Question: I have an app with a ScrollView, and I don't want the scrollbar to appear on the screen. How can I hide the scrollbar in a ScrollView while making sure scrolling still works?

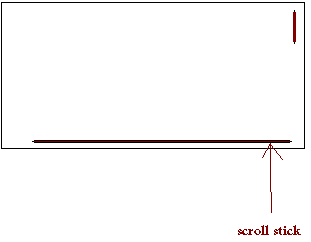
Answer: In Java add this code:
'''
myScrollView.setVerticalScrollBarEnabled(false);
myScrollView.setHorizontalScrollBarEnabled(false);
'''
In XML add following attribute to your ScrollView:
'''
android:scrollbars="none"
'''
Like this:
'''
<ScrollView xmlns:android="http://schemas.android.com/apk/res/android"
android:layout_width="fill_parent"
android:layout_height="fill_parent"
android:id="@+id/mainScroll"
android:scrollbars="none" <!-- line to be added -->
>
'''